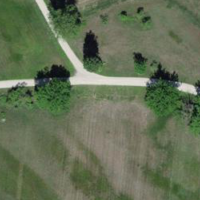
EUNIS habitat code: 23
Species observed at this site:
Lythrum salicaria
Tettigonia viridissima
Lysimachia vulgaris
Tettigonia cantans
Acronicta rumicis
Vicia cracca